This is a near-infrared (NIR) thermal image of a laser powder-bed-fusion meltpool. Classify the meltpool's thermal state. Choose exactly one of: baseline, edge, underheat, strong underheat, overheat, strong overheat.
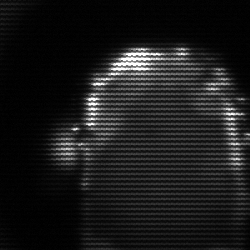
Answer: baseline